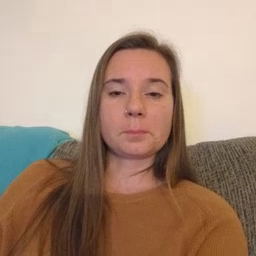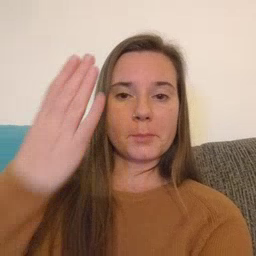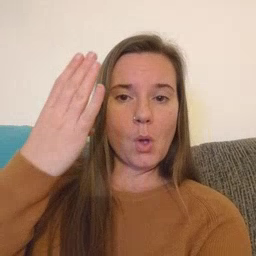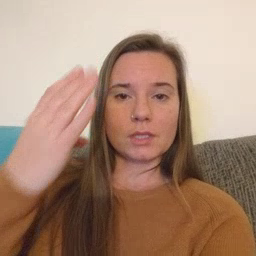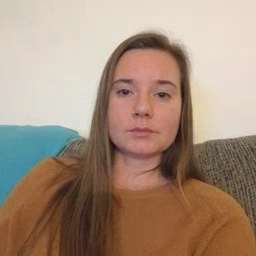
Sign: morning